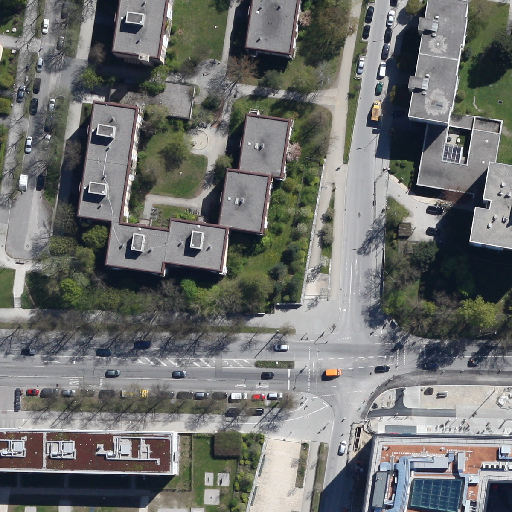
Referring expression: light-duty vehicle